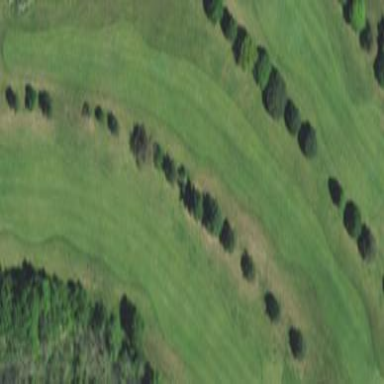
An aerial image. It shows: Grassy area designated as golf fairway.